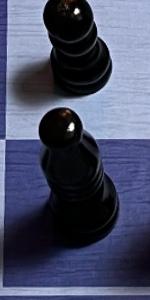
Label: Bishop_Black